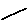
Label: line